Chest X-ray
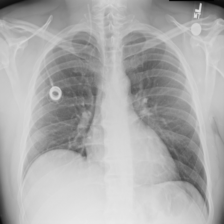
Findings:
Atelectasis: negative
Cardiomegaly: negative
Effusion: negative
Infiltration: negative
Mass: negative
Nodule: negative
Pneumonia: negative
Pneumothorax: negative
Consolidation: negative
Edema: negative
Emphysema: negative
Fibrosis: negative
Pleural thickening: negative
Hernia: negative